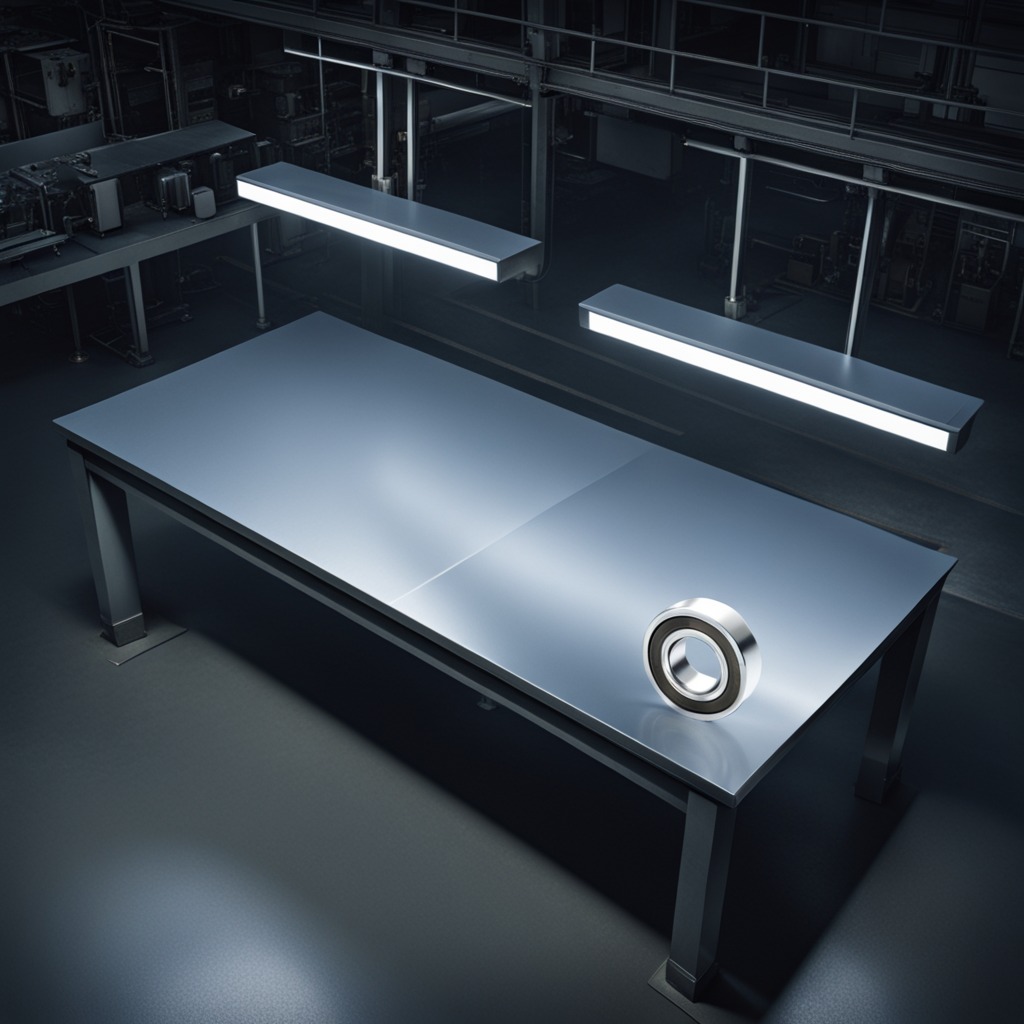
A metal ball bearing is lying on the tabletop.